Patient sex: F
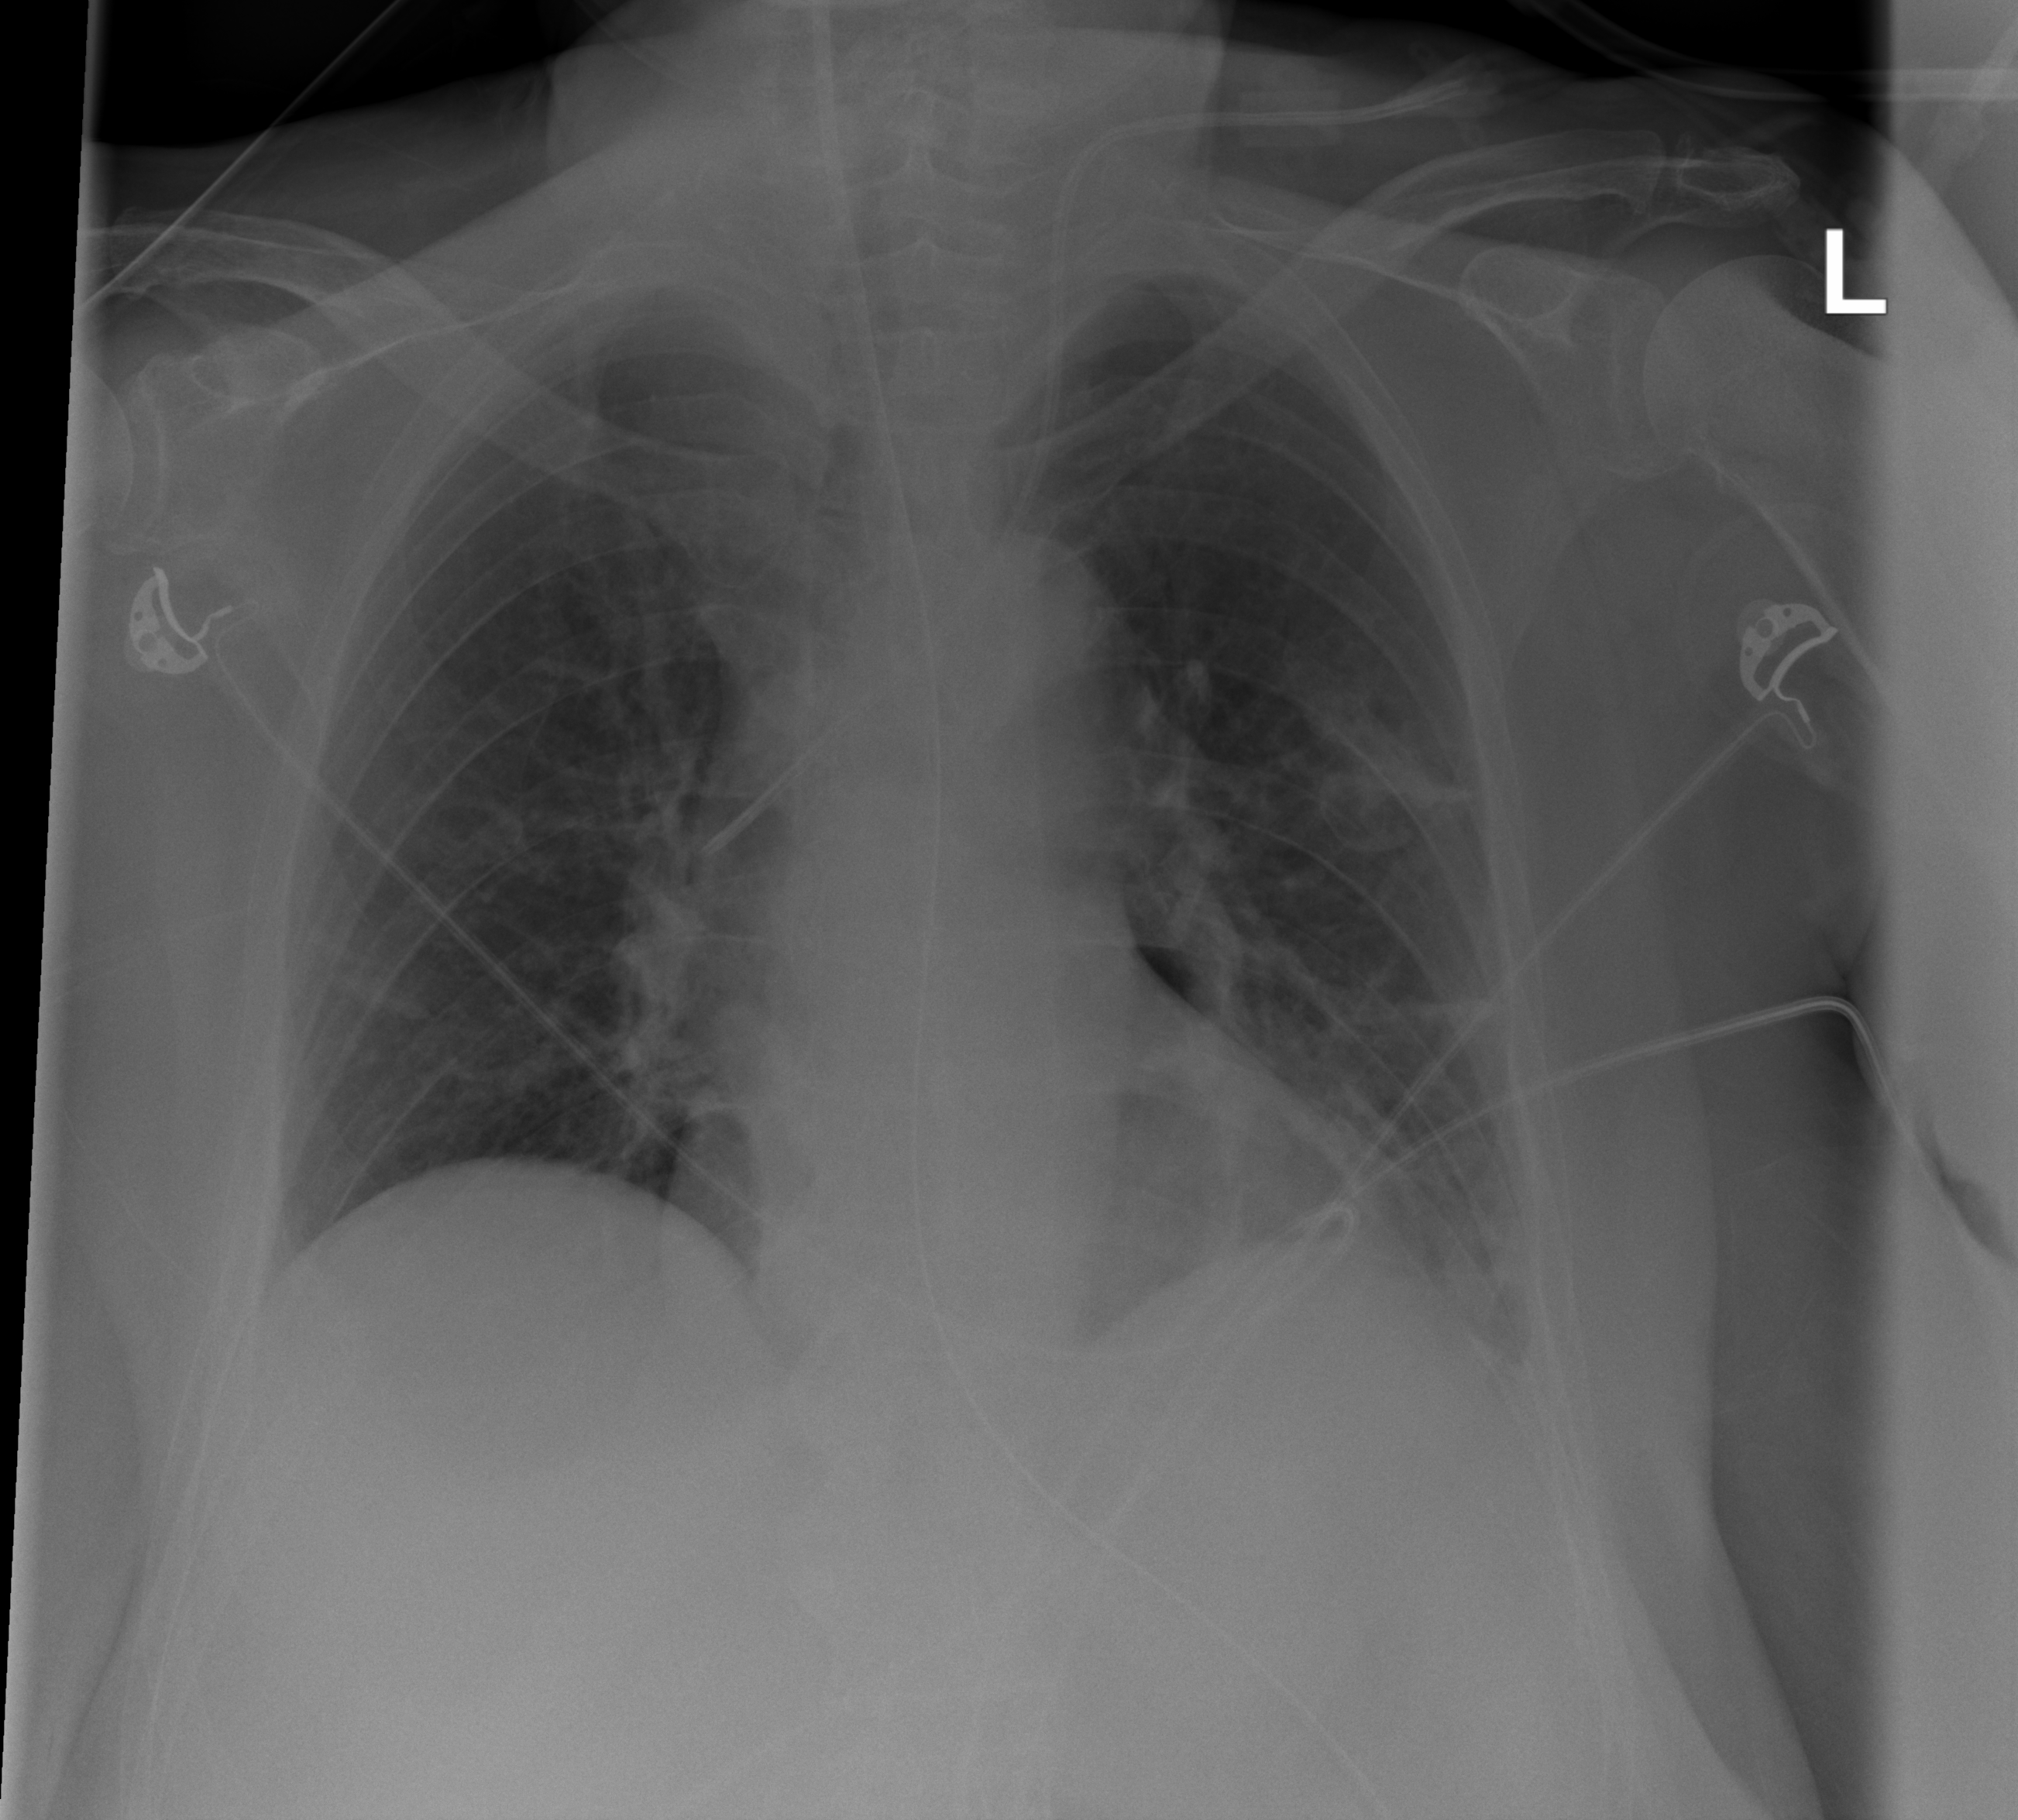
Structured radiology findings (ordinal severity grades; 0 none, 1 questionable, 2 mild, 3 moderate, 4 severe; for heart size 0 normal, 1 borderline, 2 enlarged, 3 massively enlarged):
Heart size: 1
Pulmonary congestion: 0
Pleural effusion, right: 0
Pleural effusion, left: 1
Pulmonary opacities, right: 0
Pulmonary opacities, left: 2
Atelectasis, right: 0
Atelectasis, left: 2